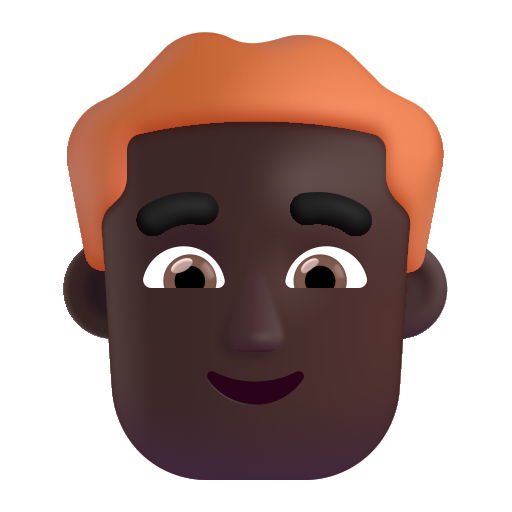
man red hair color dark